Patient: sex M, age 69
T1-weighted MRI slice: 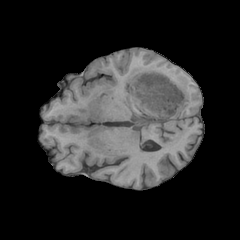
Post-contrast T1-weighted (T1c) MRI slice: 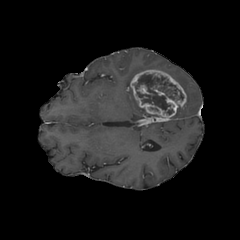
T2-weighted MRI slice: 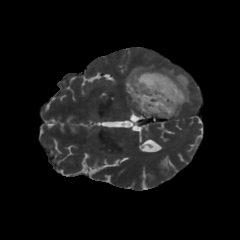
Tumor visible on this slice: yes
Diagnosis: Glioblastoma, IDH-wildtype
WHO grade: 4